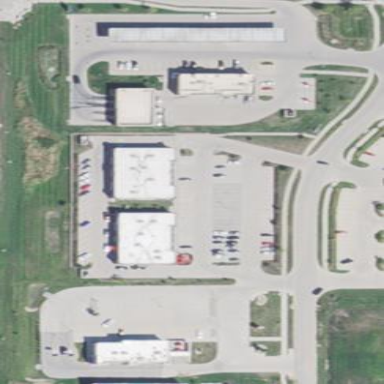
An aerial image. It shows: Retail area.